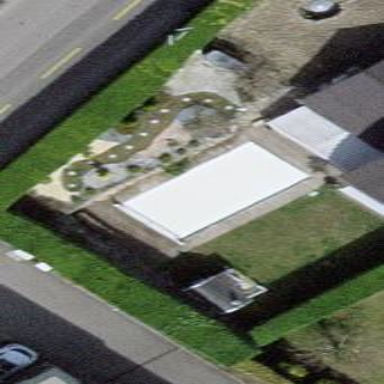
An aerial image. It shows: Swimming pool located in leisure land.